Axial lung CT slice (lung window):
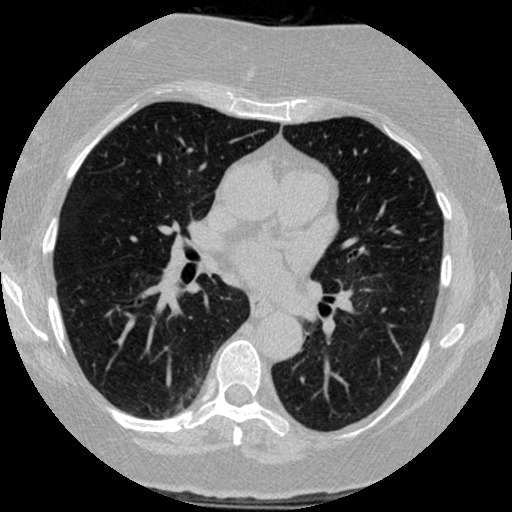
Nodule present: no